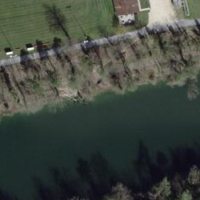
EUNIS habitat code: 15
Species observed at this site:
Acronicta rumicis